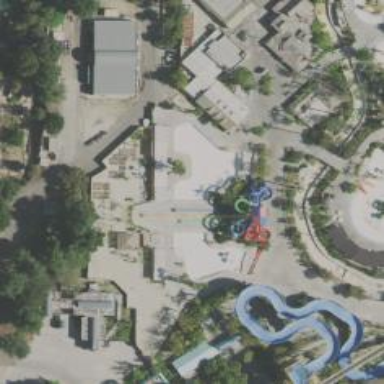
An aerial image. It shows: Water slide attraction.